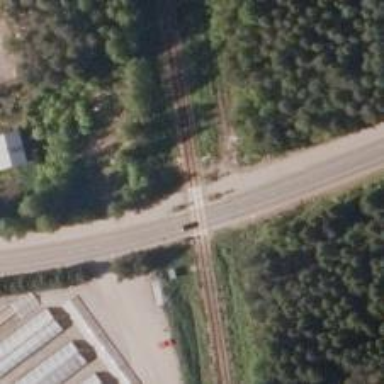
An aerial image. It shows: Railway crossing equipped with lights and saltire signs. The crossing has full barrier.